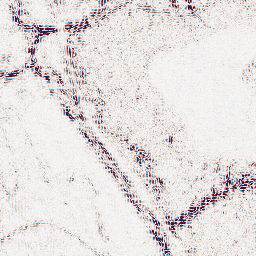
Category: wavelet
Decomposition family: wavelet_biorthogonal
Decomposition parameters: wavelet: bior5.5
level: 2
Upsampling method: edge_directed
Upsampling parameters: scale: 2
Upsampling scale: 2